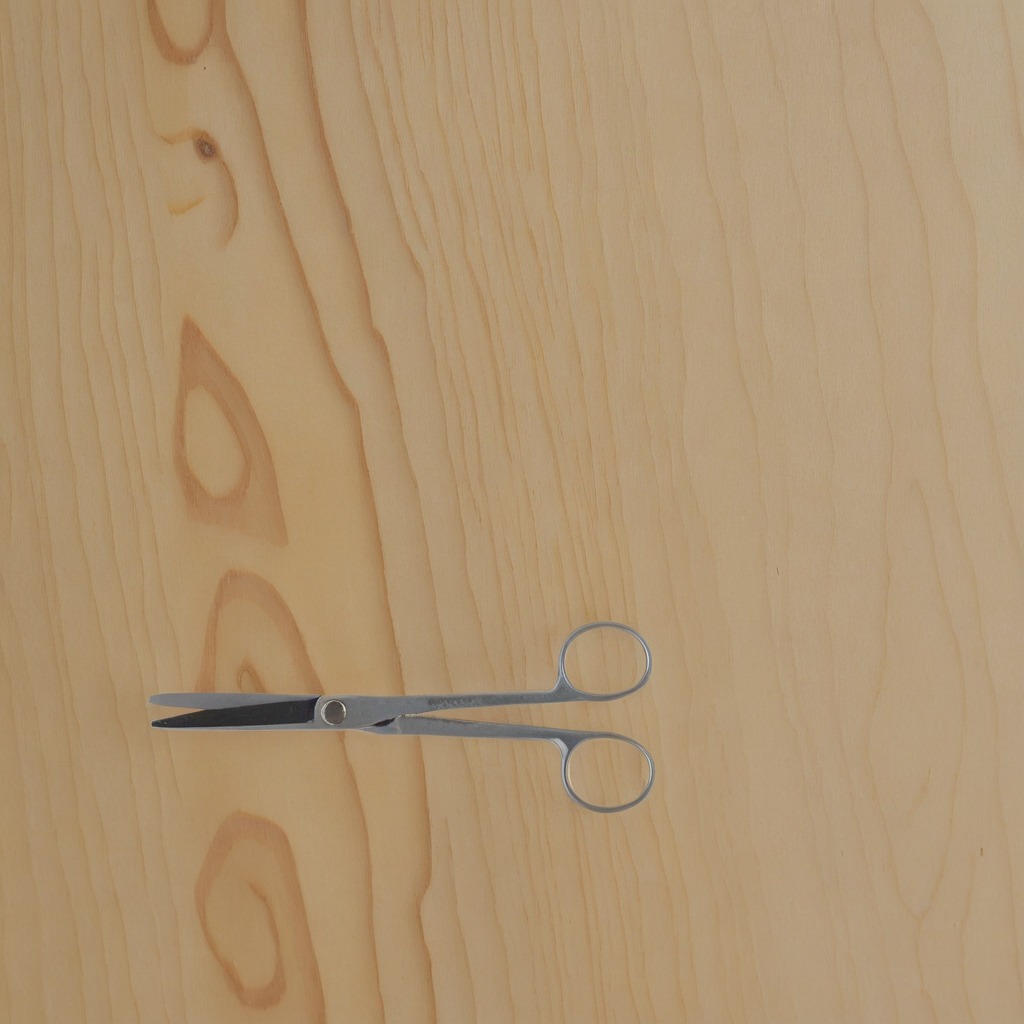
A scissor is lying on a plywood surface in a paint workshop lit by afternoon window light.